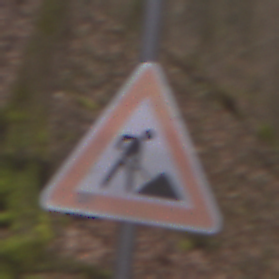
Verkehrszeichen: Arbeitsstelle
Umgebung: Outdoor, Nature
Tageszeit: Midday
Wetter: Overcast
Licht: Natural
Jahreszeit: Autumn
Kontrast: LowContrast